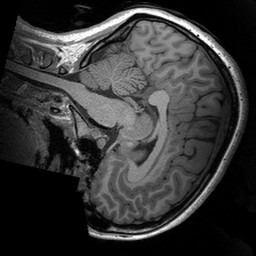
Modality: T1w
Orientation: sagittal
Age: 26
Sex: female
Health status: healthy
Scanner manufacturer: siemens
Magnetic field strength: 3 T
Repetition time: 2.53 s
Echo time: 0.00288 s